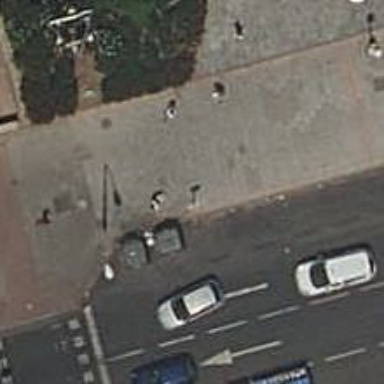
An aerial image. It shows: Taxi stand.